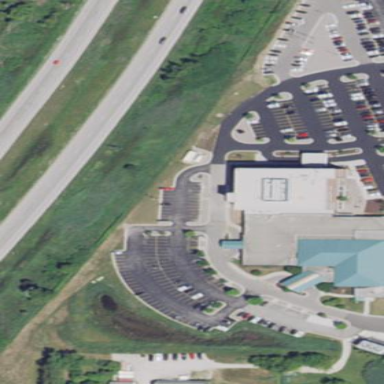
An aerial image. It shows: Parking area with surface.